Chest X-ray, PA view. Patient: 54 years old, sex F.
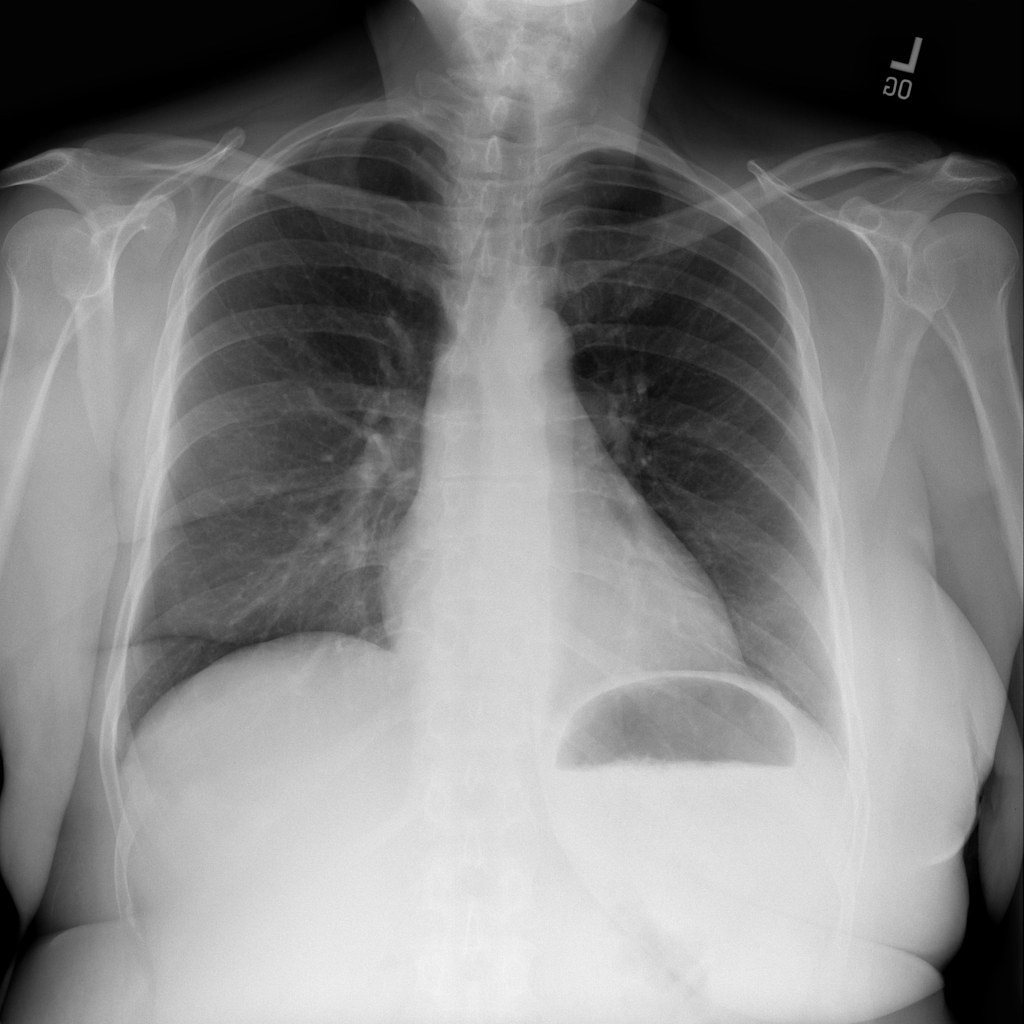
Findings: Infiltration